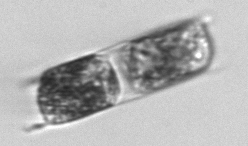
Label: Hemiaulus